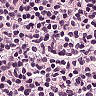
Metastatic tissue present: no